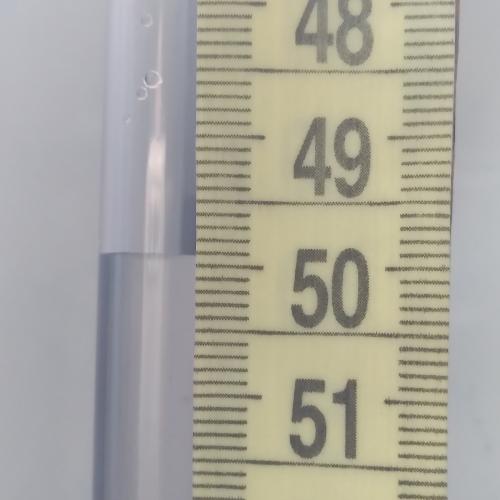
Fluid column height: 49.9 cm